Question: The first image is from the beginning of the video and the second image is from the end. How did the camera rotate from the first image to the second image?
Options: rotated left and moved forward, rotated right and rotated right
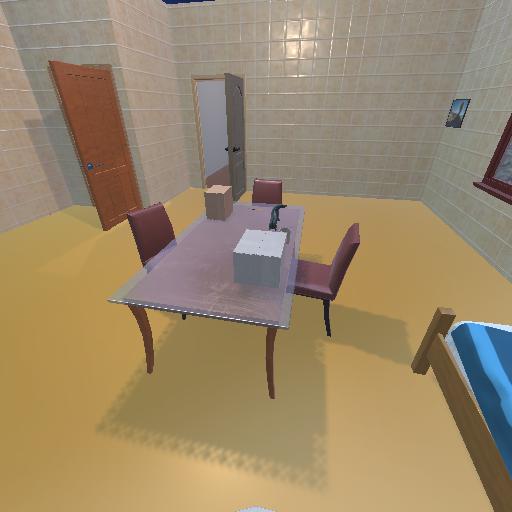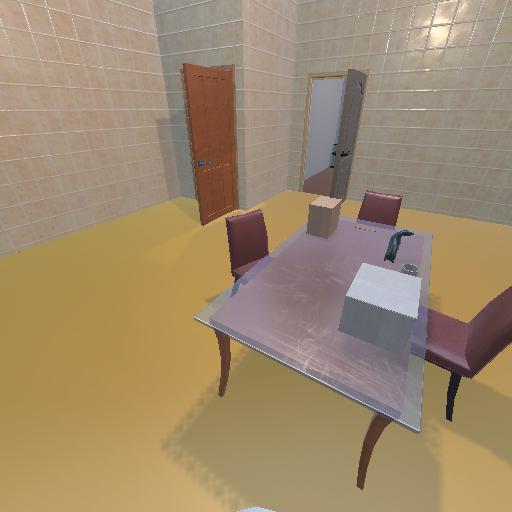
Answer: rotated left and moved forward